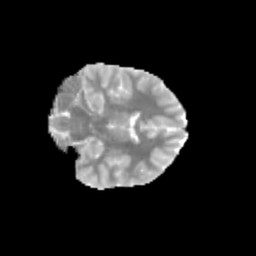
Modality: MD
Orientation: coronal
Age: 11
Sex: female
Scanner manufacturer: siemens
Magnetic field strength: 3 T
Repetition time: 3.8 s
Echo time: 0.07 s